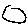
Label: circle